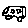
Label: car